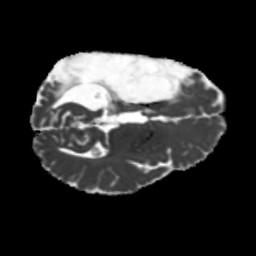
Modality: MD
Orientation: axial
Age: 40
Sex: male
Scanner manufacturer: siemens
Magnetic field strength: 3 T
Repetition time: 5.25 s
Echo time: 0.08 s